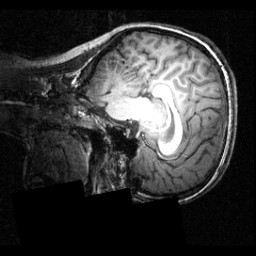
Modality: T1w
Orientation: sagittal
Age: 20
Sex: female
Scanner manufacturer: siemens
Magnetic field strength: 3.951 T
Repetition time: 1.5 s
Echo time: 0.00335 s